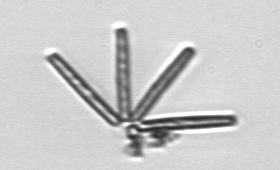
Label: Thalassionema